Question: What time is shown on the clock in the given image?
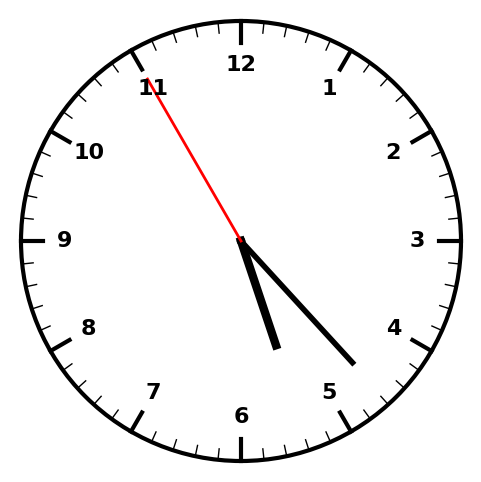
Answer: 05:22:55